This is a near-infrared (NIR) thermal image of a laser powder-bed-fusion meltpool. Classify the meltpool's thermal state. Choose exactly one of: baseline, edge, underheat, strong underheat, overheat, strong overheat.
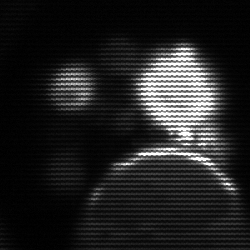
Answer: edge